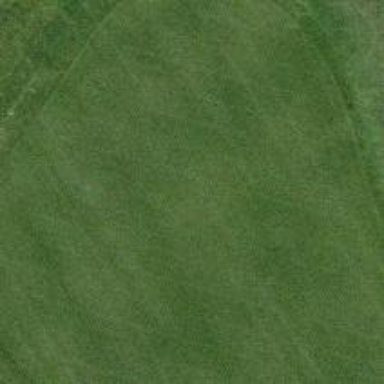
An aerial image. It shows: Golf green with grass surface.